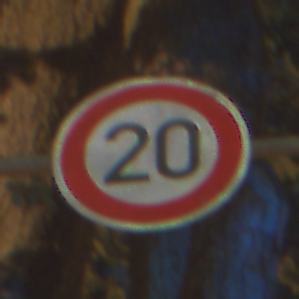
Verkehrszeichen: Geschwindigkeit20
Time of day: Night
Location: Outdoor (Urban)
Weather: PartlyCloudy
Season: NotSpecified
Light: Artificial